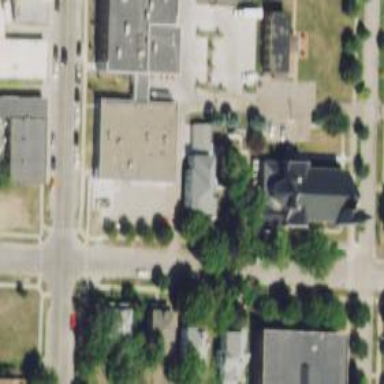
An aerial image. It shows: Alleyway designated as service road.